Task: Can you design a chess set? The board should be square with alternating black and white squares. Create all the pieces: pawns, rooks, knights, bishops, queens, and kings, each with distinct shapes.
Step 5226:
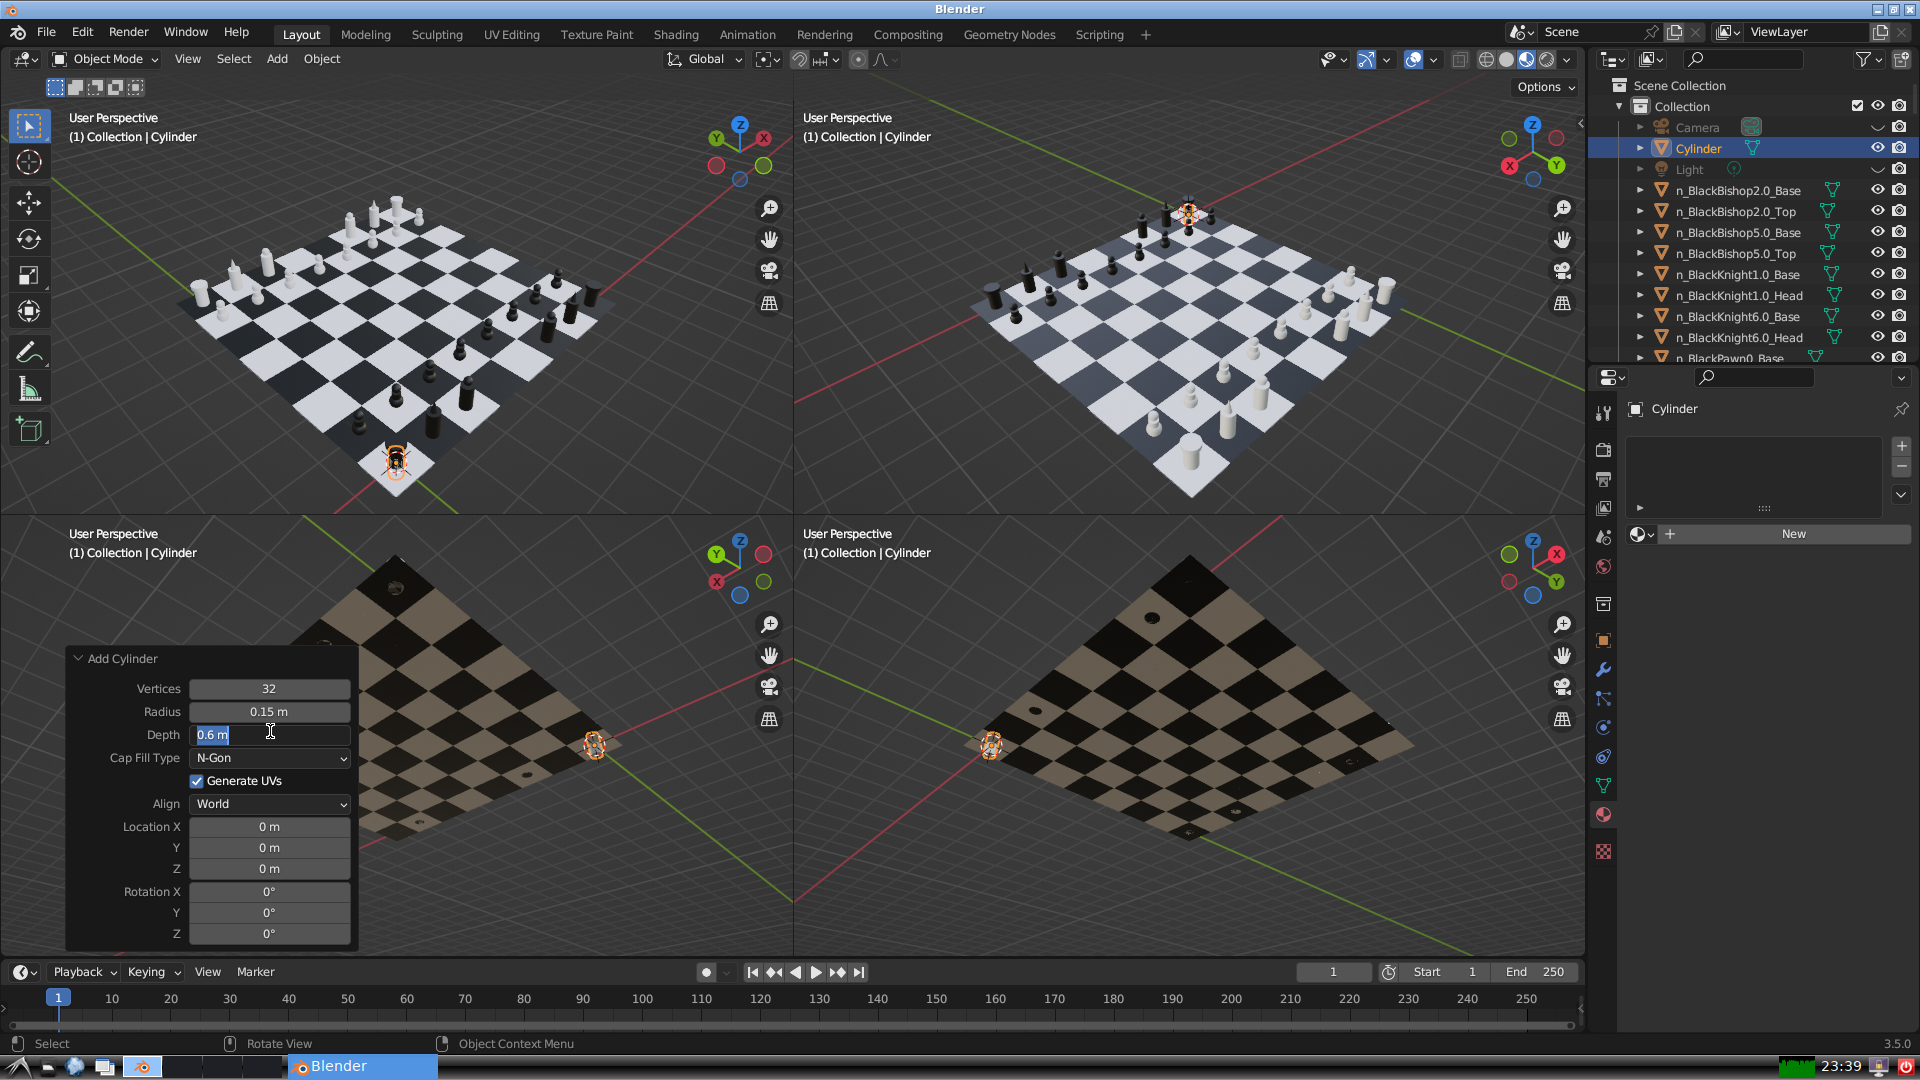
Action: input_text: 0.6